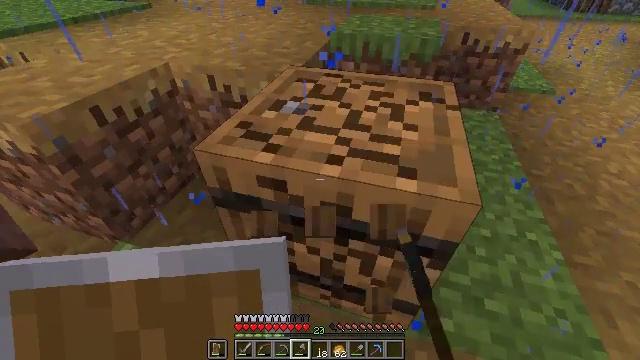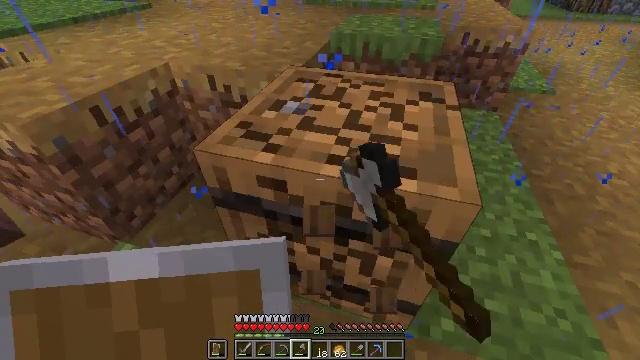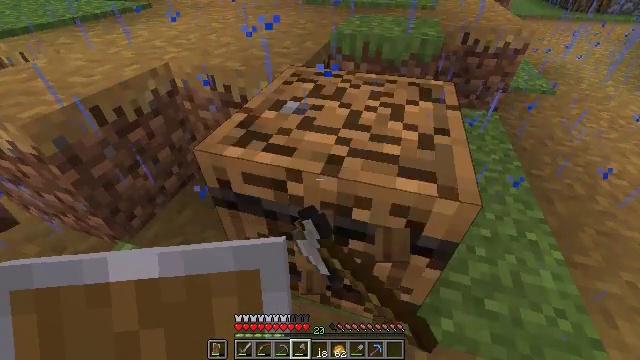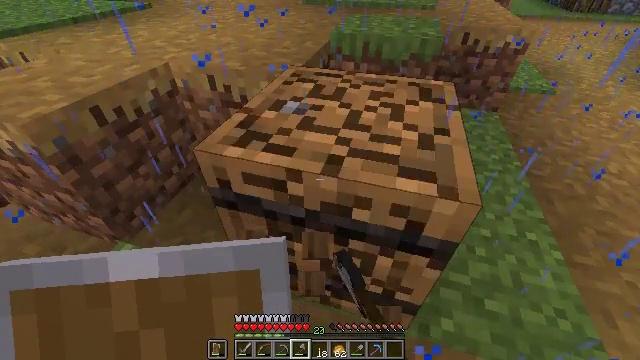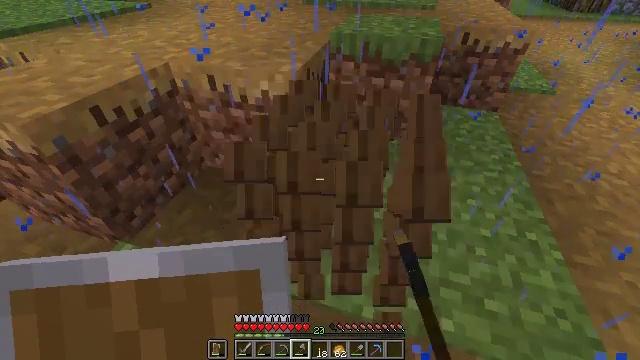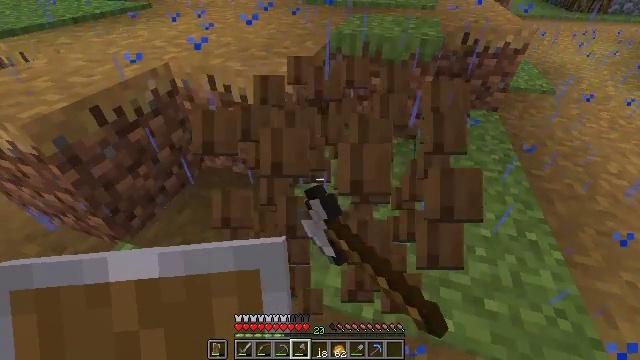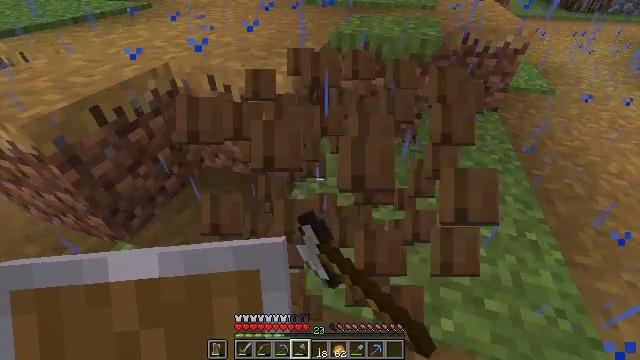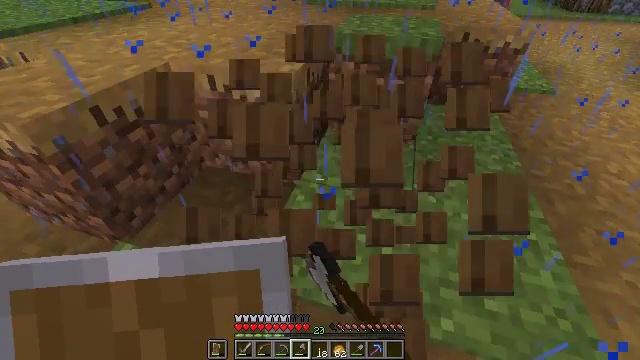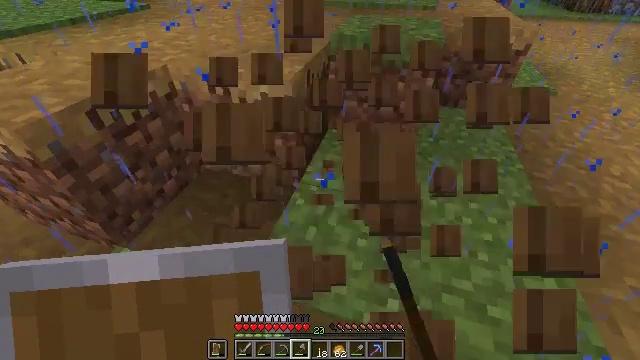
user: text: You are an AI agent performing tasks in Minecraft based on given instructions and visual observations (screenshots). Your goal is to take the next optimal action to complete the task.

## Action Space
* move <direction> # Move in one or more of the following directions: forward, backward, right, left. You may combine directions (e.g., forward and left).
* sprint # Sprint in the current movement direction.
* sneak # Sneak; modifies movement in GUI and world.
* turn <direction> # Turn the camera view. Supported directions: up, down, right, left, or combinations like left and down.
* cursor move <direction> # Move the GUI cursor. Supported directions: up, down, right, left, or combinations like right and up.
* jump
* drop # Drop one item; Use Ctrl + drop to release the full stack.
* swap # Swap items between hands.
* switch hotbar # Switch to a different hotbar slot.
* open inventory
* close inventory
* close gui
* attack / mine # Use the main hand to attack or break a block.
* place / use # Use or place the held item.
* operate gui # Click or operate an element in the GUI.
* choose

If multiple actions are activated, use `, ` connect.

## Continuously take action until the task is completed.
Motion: motion action
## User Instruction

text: Break the barrel to collect it.
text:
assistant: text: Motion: attack / mine
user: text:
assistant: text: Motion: attack / mine
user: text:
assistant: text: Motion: attack / mine
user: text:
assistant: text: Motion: attack / mine
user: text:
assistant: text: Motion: attack / mine
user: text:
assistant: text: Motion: attack / mine
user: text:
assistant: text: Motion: attack / mine
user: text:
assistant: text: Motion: move forward, attack / mine
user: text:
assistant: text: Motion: no_op